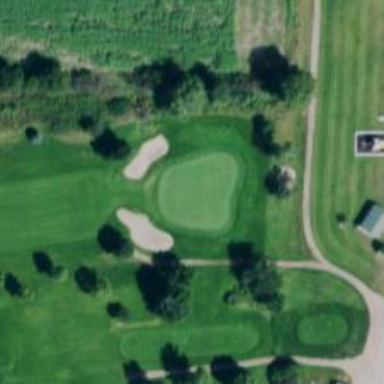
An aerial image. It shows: View of golf hole.